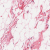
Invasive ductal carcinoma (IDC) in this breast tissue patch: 0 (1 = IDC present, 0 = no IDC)